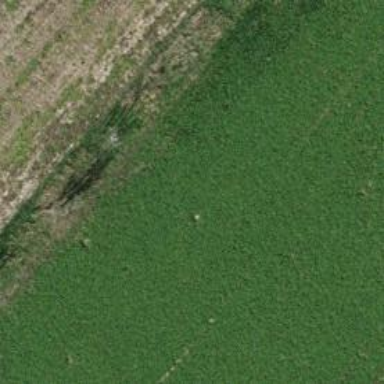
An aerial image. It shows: Row of trees in natural setting.